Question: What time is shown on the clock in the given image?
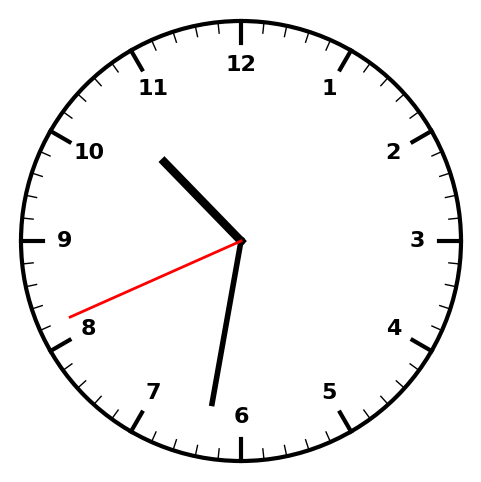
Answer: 10:31:41